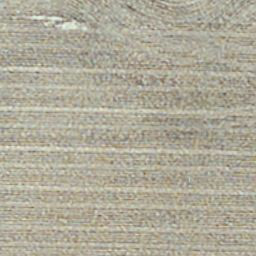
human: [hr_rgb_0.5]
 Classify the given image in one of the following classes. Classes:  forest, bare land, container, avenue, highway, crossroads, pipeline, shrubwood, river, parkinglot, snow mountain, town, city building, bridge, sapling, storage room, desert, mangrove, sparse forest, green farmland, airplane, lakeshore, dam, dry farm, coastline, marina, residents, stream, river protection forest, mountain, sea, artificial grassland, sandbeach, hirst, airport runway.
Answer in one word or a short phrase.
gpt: dry farm